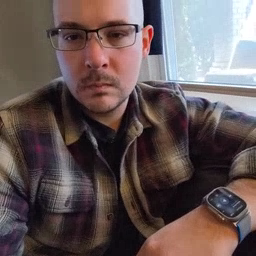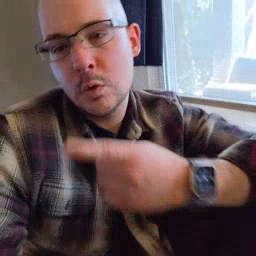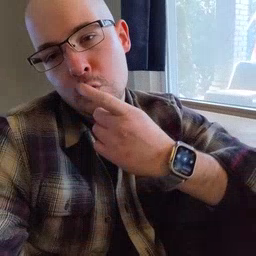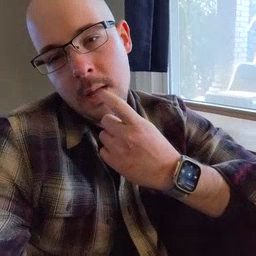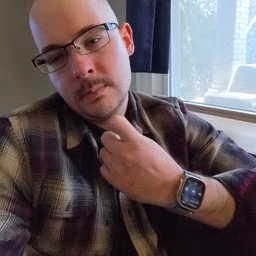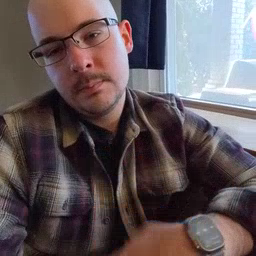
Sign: red